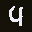
Label: 4